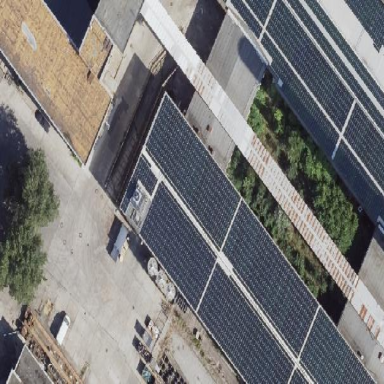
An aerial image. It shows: Solar photovoltaic panel generator.